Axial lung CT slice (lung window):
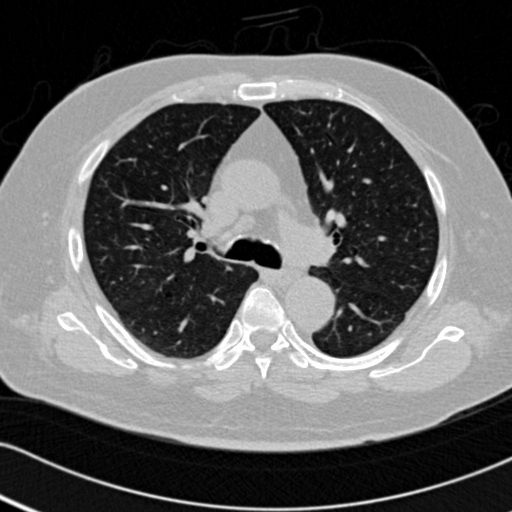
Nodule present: no